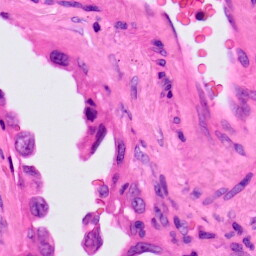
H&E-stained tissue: Lung